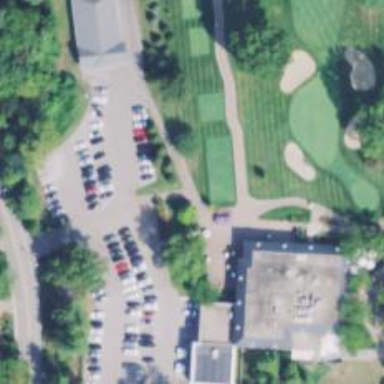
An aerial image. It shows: Service road used as golf cart path.